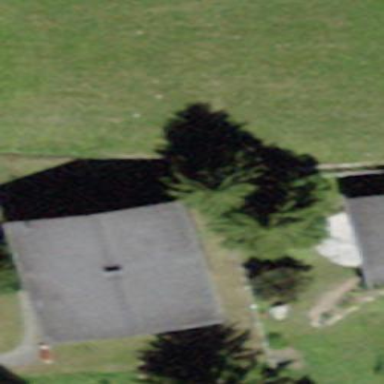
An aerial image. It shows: Simple house.